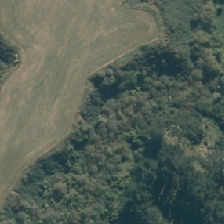
Land cover: deciduous_hardwood